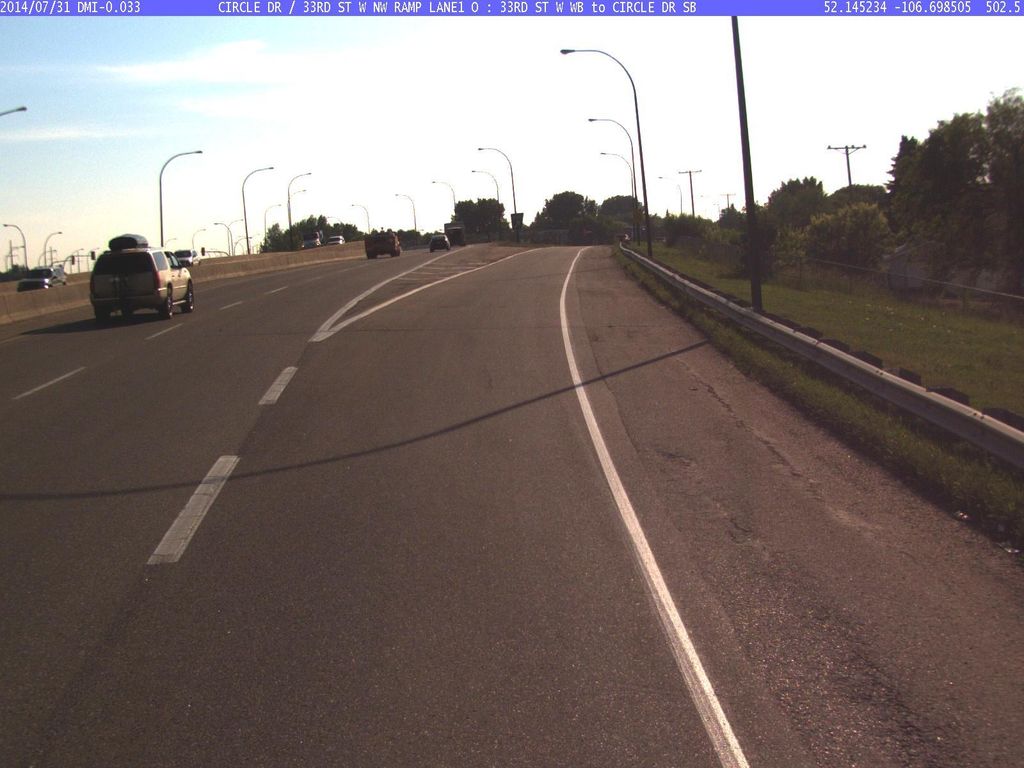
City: saskatoon